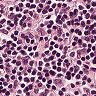
Metastatic tissue present: no